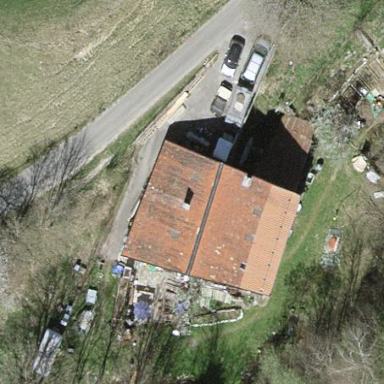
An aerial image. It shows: Farmyard area.